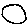
Label: circle